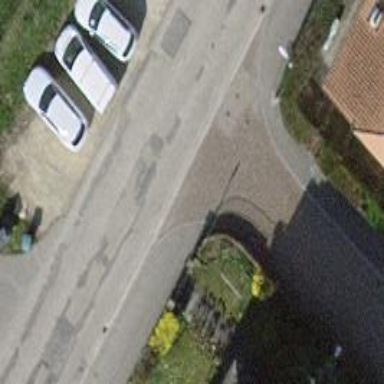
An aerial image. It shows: Unmarked crossing on asphalt footway.